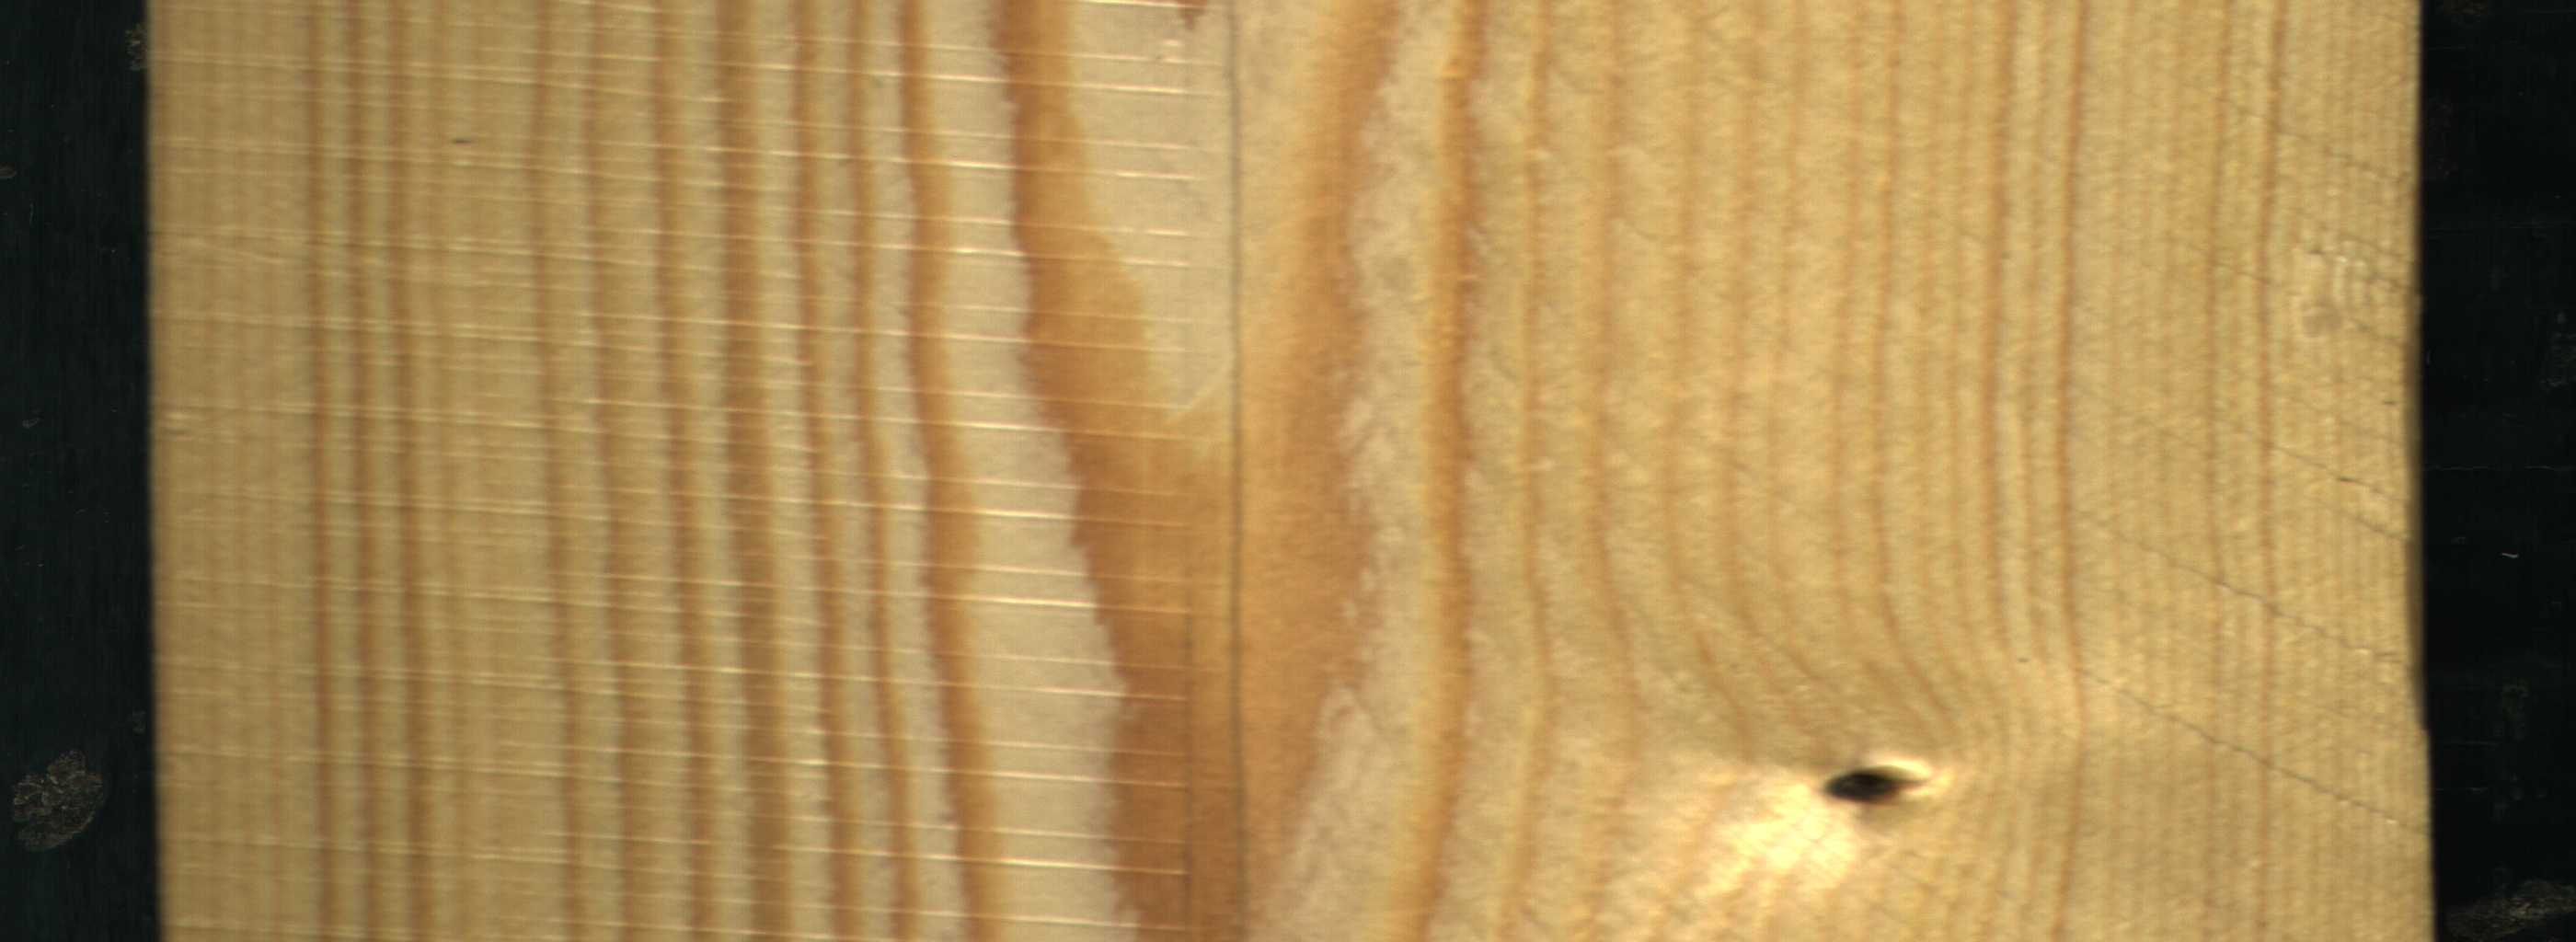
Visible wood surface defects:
Dead_Knot